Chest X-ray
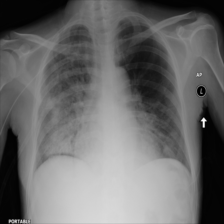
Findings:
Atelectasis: negative
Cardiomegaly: negative
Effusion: negative
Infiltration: negative
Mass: negative
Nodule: negative
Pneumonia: negative
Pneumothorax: negative
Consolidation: negative
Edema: negative
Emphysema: negative
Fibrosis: negative
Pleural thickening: negative
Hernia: negative